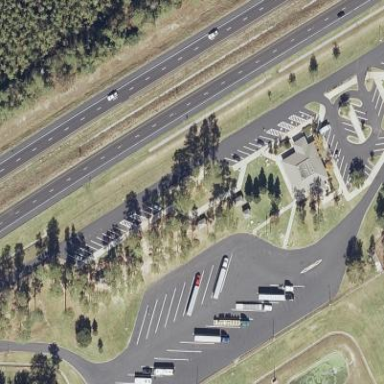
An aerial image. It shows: Rest area with sanitary dump station available.